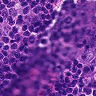
Metastatic tissue present: no